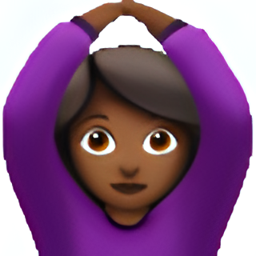
Name: face with ok gesture
Emoji: 🙆🏾
Group: People & Body
Sub-group: person-gesture